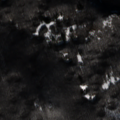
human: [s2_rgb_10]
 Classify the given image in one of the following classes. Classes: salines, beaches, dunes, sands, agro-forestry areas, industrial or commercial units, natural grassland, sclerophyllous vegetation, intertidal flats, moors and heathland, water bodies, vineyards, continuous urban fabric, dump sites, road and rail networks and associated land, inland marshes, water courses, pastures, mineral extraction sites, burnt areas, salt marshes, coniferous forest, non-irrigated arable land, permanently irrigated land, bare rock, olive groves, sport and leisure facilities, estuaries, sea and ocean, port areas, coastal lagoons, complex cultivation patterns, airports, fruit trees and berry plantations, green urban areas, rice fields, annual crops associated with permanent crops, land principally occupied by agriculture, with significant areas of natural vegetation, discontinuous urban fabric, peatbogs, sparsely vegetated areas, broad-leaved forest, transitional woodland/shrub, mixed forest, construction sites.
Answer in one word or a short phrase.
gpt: broad-leaved forest